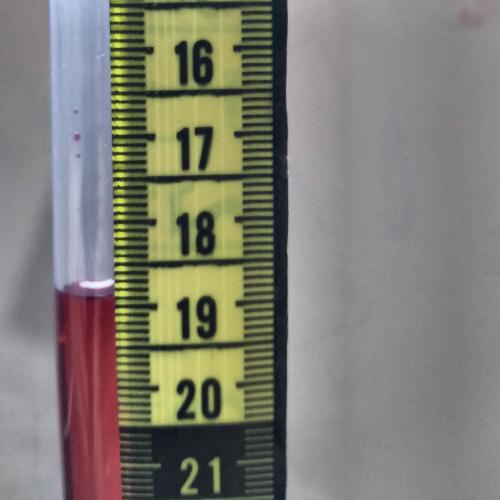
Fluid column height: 18.9 cm